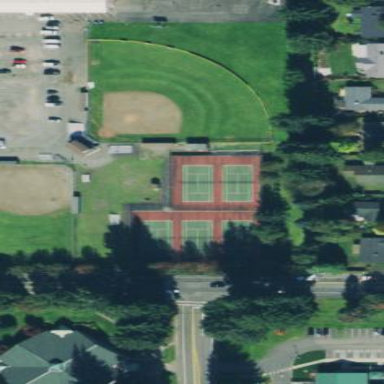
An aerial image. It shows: Sports centre featuring tennis court enclosed by fence.